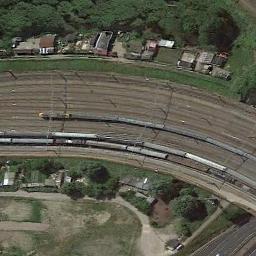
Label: railway